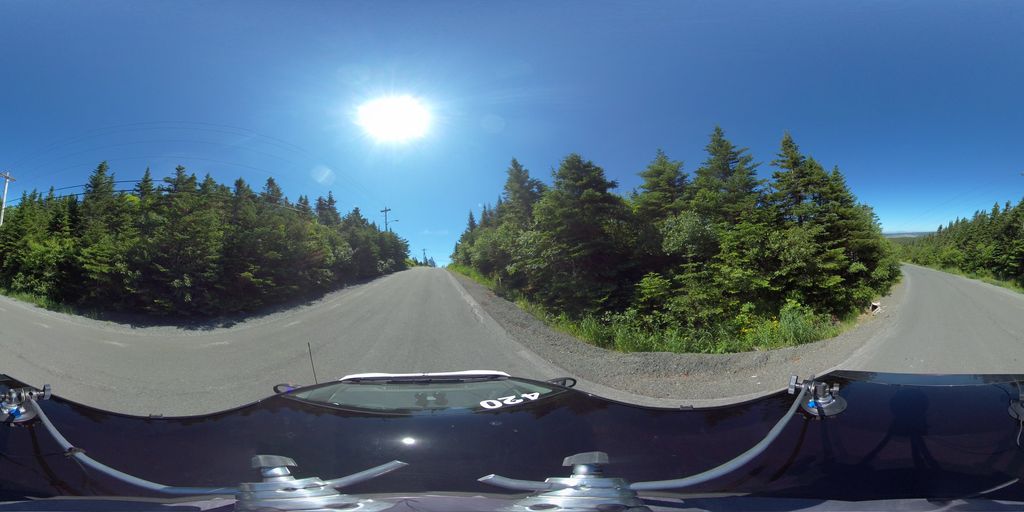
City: st_johns